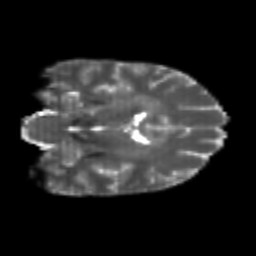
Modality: T2w
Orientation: coronal
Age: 21
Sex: female
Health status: healthy
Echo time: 0.074 s